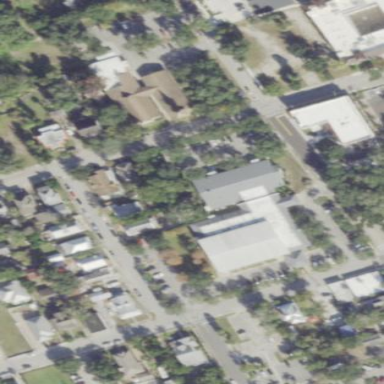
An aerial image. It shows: Beautiful church building.